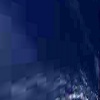
Label: water